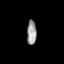
Tissue: prostate
Cell type: T cells
Senescence score: 0.7438
Nuclear area (px): 224
Mean DAPI intensity: 157.692